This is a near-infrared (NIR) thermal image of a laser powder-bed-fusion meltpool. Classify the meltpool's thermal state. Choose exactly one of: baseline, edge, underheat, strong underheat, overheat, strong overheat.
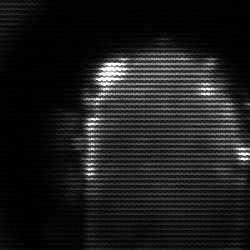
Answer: baseline